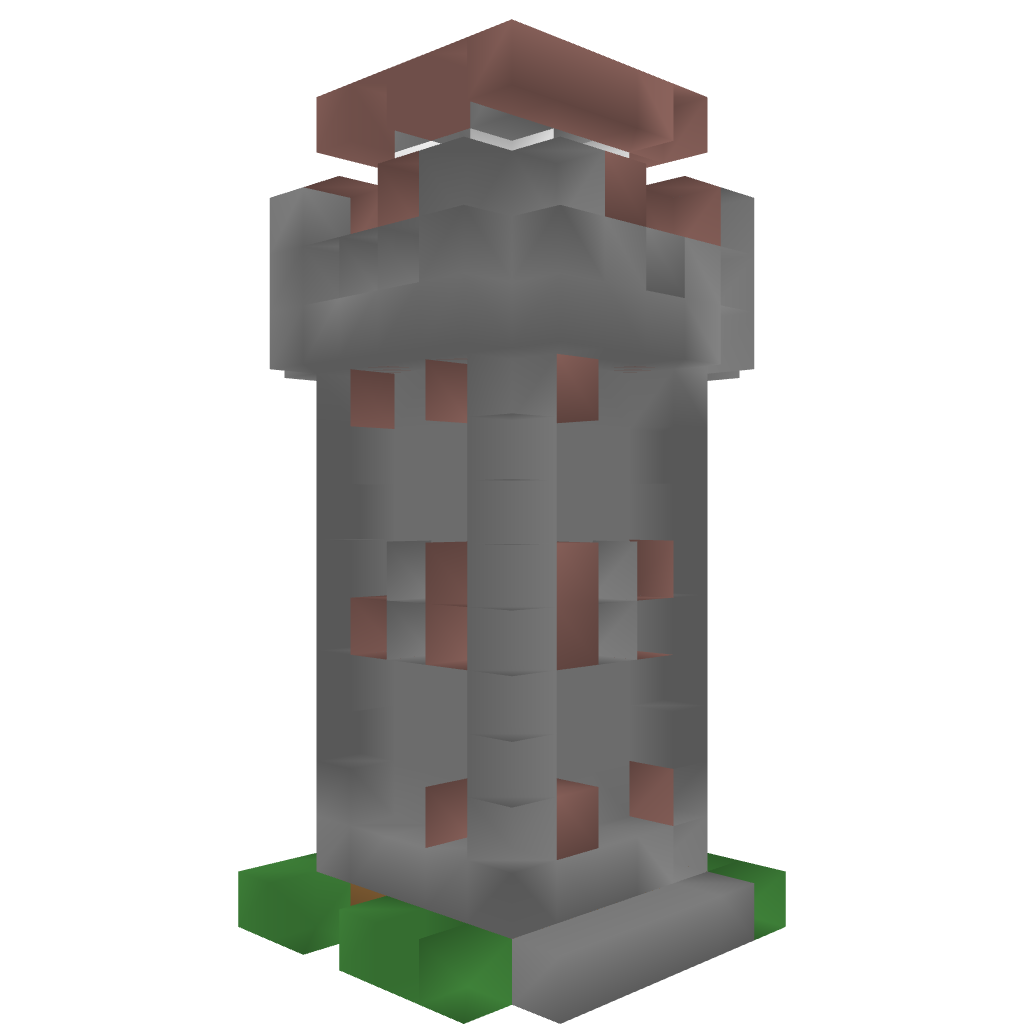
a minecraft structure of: Stone Tower 1.5 good quality